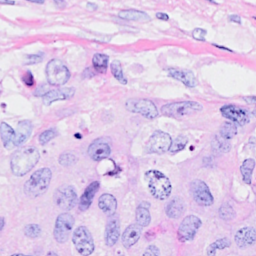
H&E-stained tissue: Breast